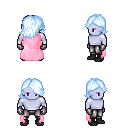
a pixel art fantasy rpg character, male body template, dark elf, purple skin, pink cape, metal pants, white cyan swoop hairstyle, metal gloves, black shoes, four views (front, back, left, right), 2x2 character sprite sheet, small pixel art, hard edges, no anti-aliasing